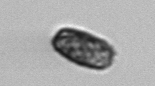
Label: Pseudochattonella_farcimen